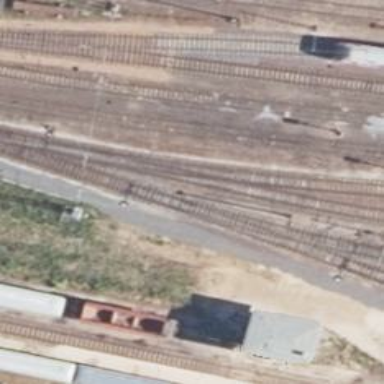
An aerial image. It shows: Railway yard used for servicing trains.